Question: I have this 'GridView' widget in my 'index.php' view:
'''
<?= GridView::widget([
'dataProvider' => $dataProvider,
//'filterModel' => $searchModel,
'columns' => [
['class' => 'yii\grid\SerialColumn'],
//'user_id',
'fname',
'lname',
'username',
// 'password',
// 'user_type',
// 'creator',
],
]); ?>
'''
It obviously generates a table containing data from my database table. I want to get rid of the 'GridView' widget and use other means of displaying data from the database. How do I do that?
One of the reasons why I don't want to use the 'GridView' widget is that I want the display to look like a table. Something like this, for example:

Is there any way? Thanks.
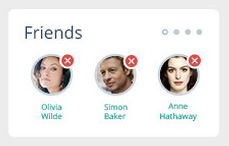
Answer: Use <URL> widget for these purposes.
Example of basic usage:
'''
<?= ListView::widget([
'dataProvider' => $dataProvider,
'itemView' => '_view',
]) ?>
'''
In '_view' view file you should place layout for a single user. Inside you can access the current user model through '$model' variable and get desired attributes values. Read more in official docs.